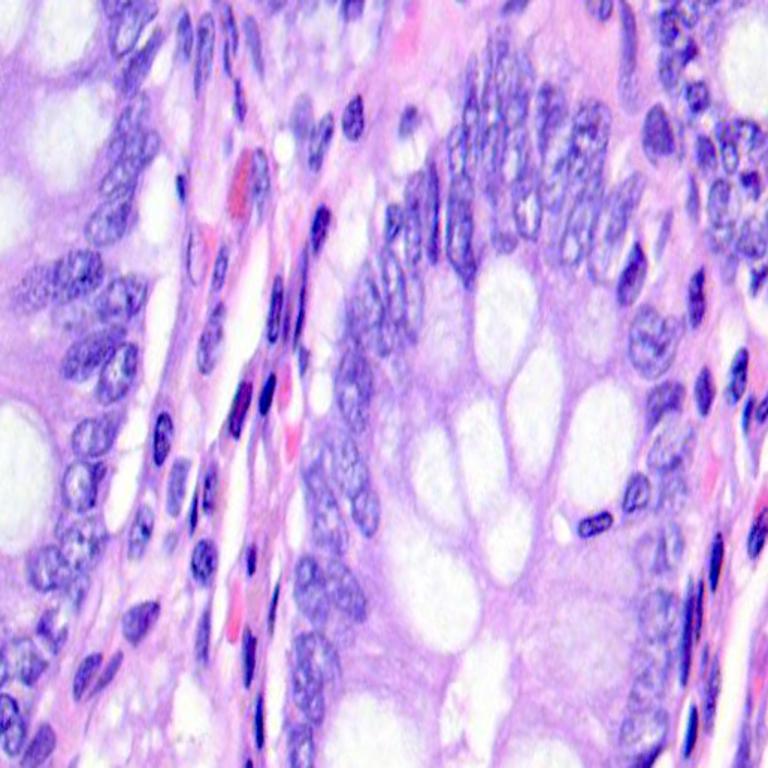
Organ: colon
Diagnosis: benign